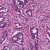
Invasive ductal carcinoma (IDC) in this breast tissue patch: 1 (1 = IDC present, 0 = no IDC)